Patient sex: M
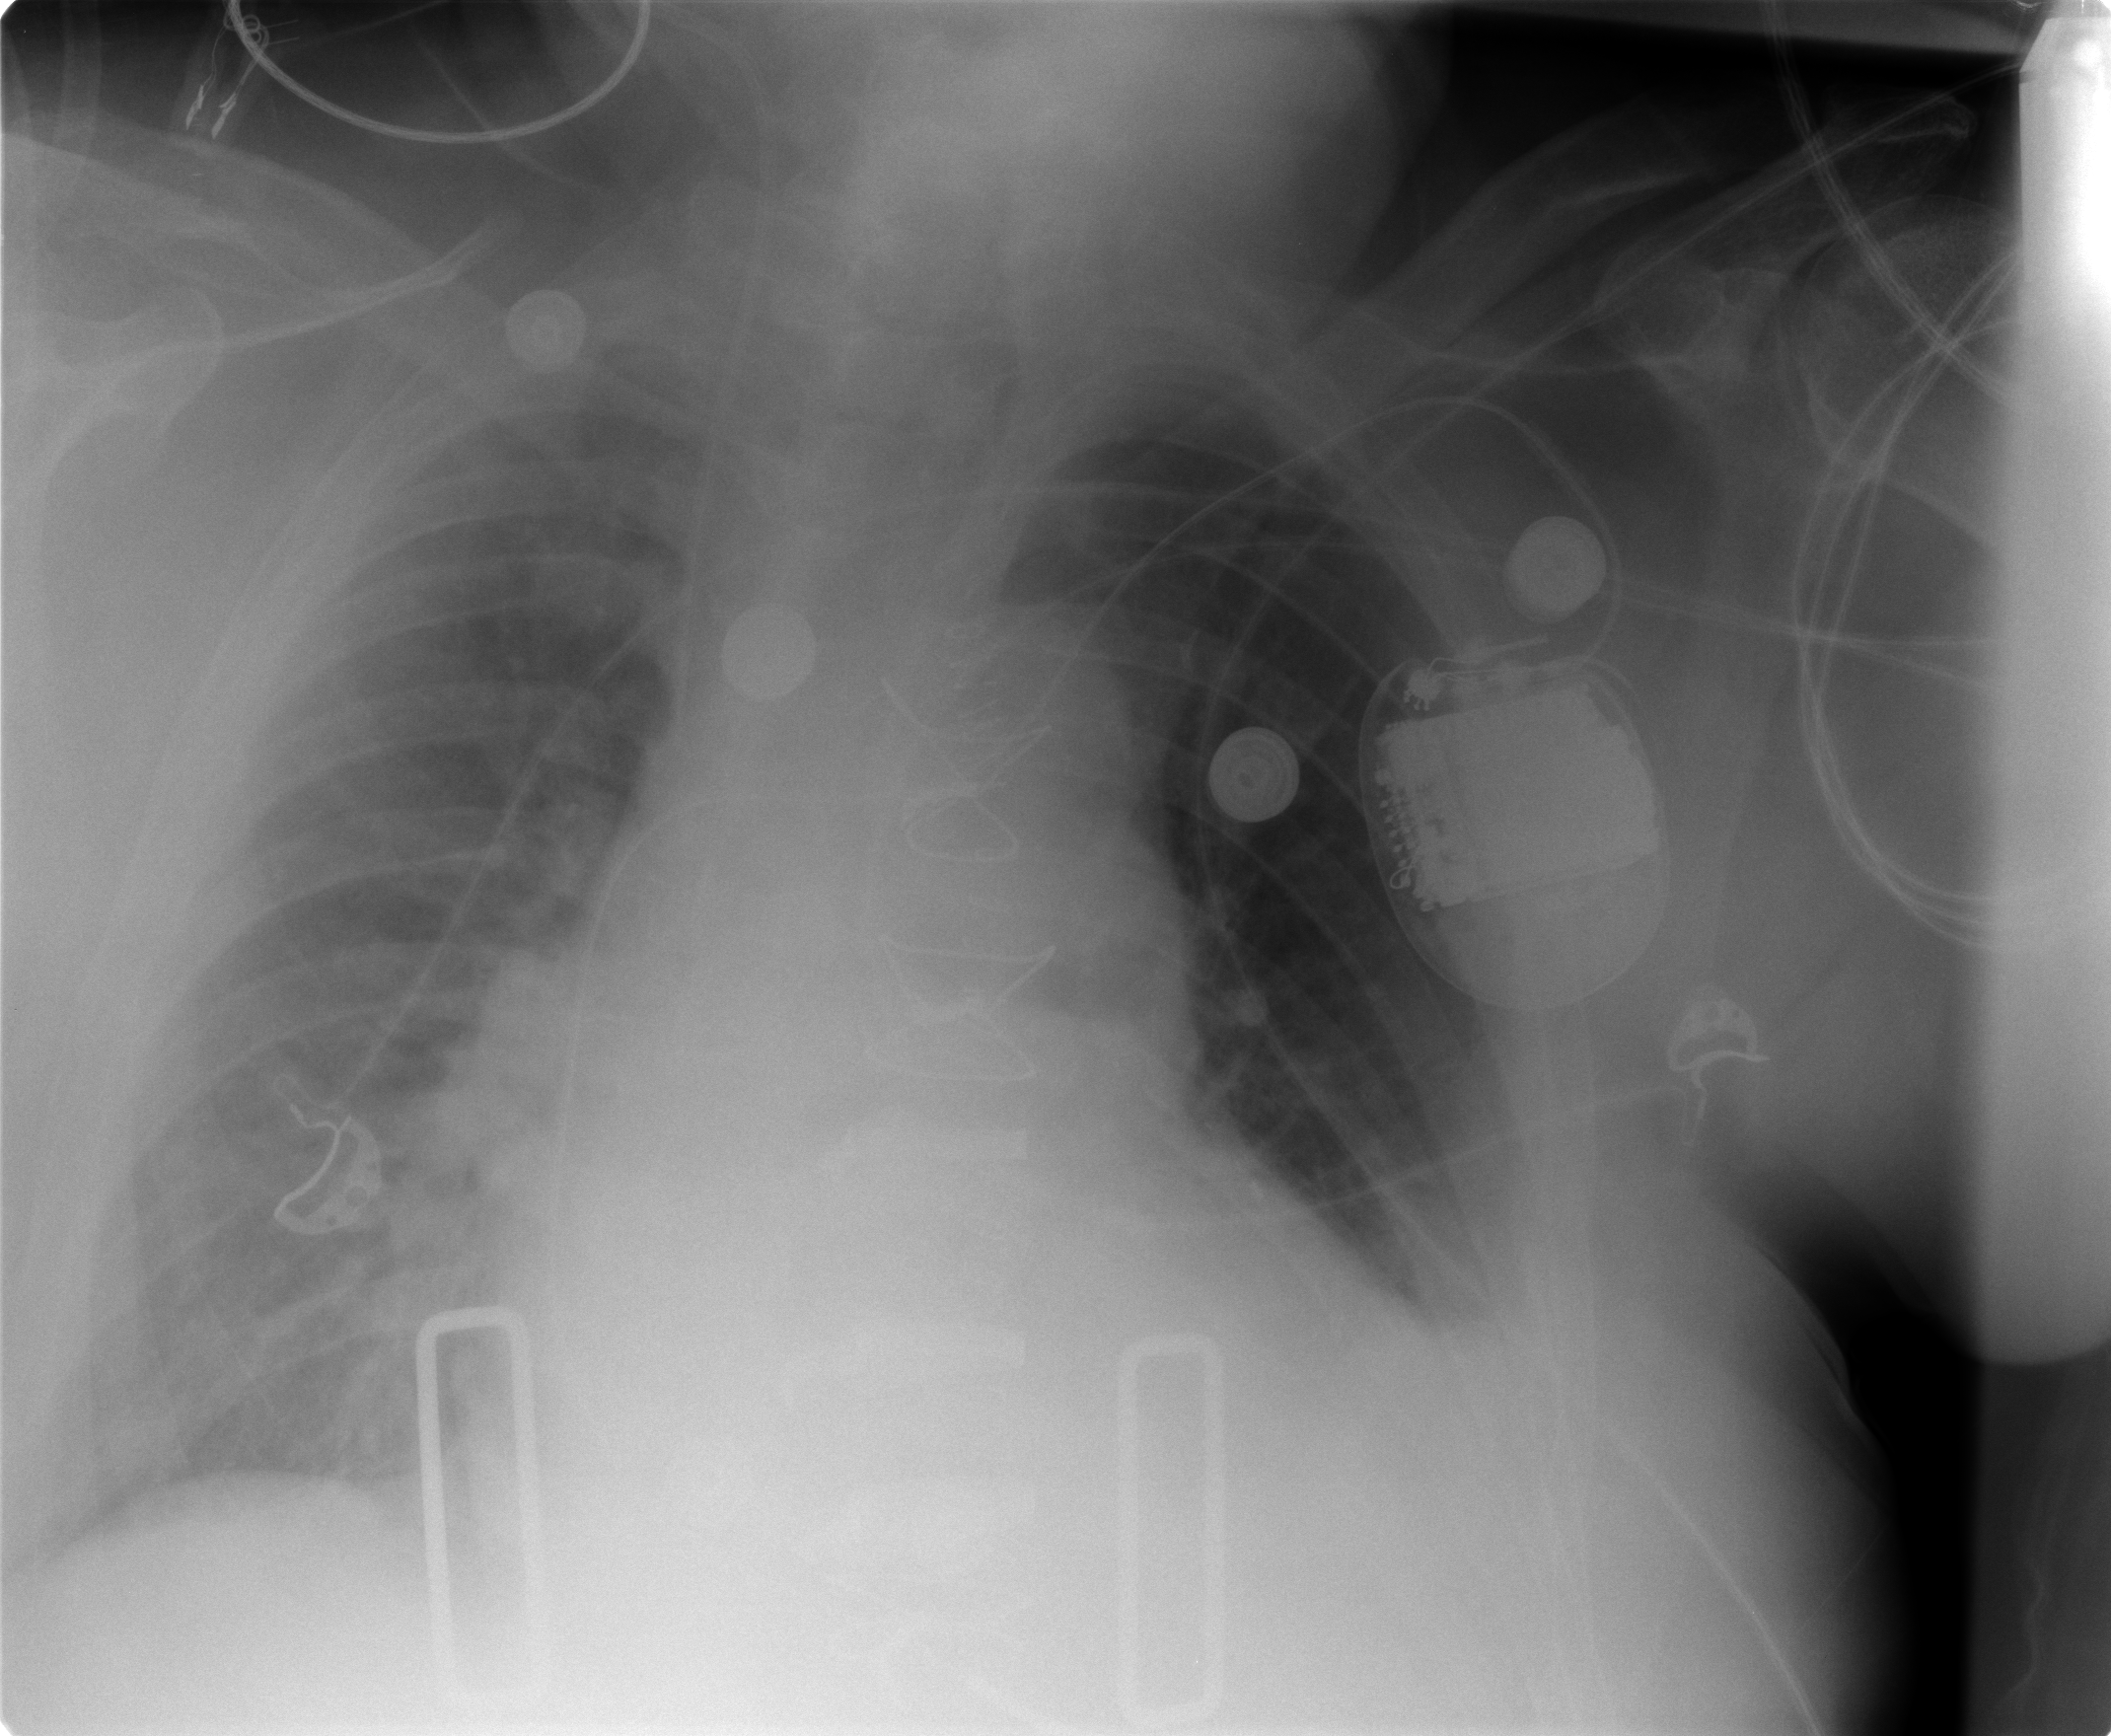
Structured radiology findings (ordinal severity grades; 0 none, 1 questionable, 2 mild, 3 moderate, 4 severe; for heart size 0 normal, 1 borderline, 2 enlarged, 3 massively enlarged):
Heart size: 2
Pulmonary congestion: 2
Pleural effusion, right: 1
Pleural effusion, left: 2
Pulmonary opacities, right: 2
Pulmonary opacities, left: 0
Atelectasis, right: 2
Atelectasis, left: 2